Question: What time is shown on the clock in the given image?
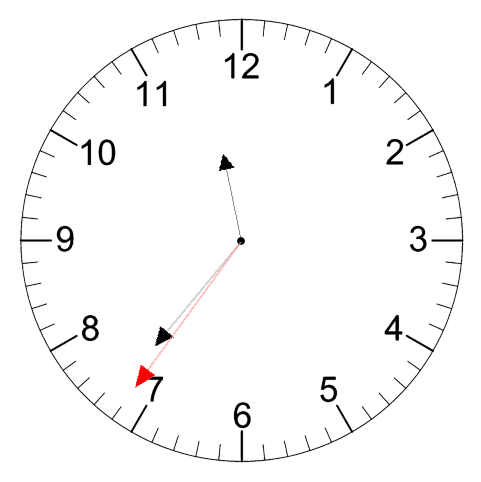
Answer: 11:36:36